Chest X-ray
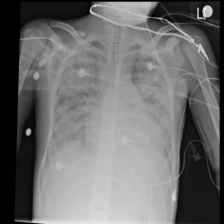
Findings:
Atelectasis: negative
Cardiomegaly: negative
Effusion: negative
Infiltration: positive
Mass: negative
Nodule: negative
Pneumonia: negative
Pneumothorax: negative
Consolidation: negative
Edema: negative
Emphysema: negative
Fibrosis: negative
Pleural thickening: negative
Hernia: negative